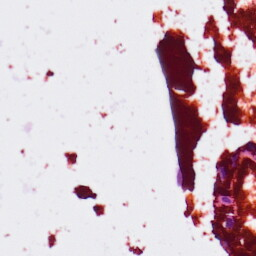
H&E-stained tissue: Lung